Current action and preconditions to check: trajectory_clear

Your task: For each precondition in the list above, predict whether it will hold at this action.

Consider the current scene as observed from the mobile robot's camera, and analyze the predicted future states of all dynamic agents (e.g., people, animals, vehicles, or any moving entities) within the NEXT SECOND.

IMPORTANT: Only answer "very likely" if you are absolutely certain—based on strong, clear evidence—that a dynamic agent will violate the precondition in the predicted future state. Do NOT answer "very likely" for unlikely, ambiguous, or low-probability risks.

Ask yourself for each precondition: Is there a high probability, with clear and convincing evidence, that the predicted future states of any dynamic agent will interfere with the predicted future state of the currently executing action within the NEXT SECOND, causing that precondition to fail?

Assess the risk level based on these predictions. Use "likely" or "very likely" if motions create a clear risk of interference.

Use "neutral" or "improbable" if agents are nearby but their predicted paths are clearly diverging or non-conflicting.

Failure Risk Categories: "very improbable", "improbable", "neutral", "likely", "very likely"

Answer Format: Output ONLY the probability_of_failure value from these categories: "very improbable", "improbable", "neutral", "likely", "very likely"

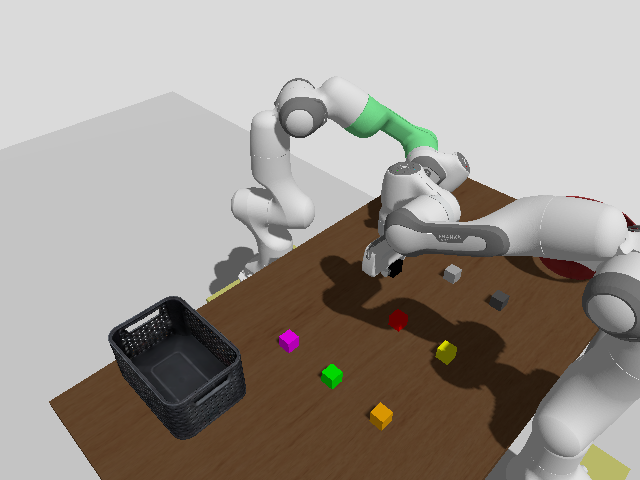

Answer: very improbable